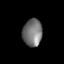
Tissue: lung
Cell type: Others
Senescence score: 0.2304
Nuclear area (px): 520
Mean DAPI intensity: 117.925